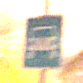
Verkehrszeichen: Kraftfahrstrasse
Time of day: Night
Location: Outdoor (Nature)
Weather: Clear
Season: NotSpecified
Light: Natural